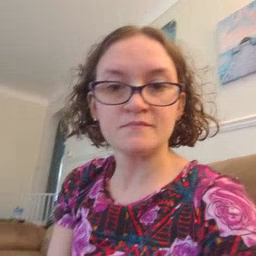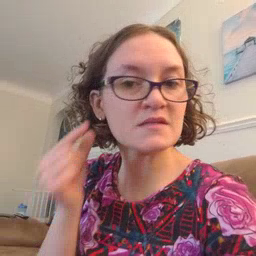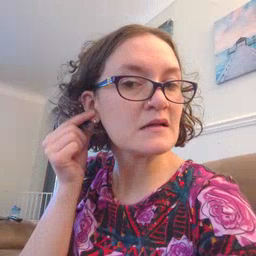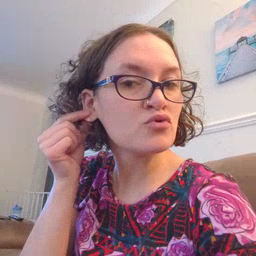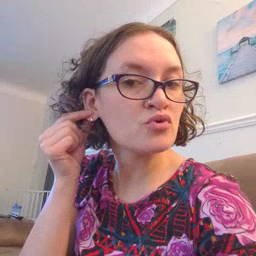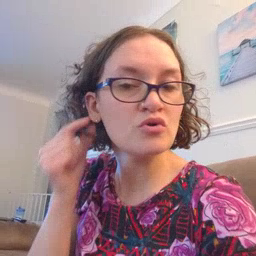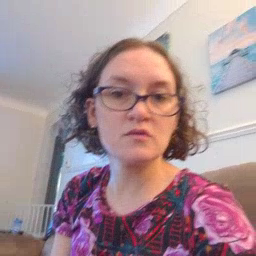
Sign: ear